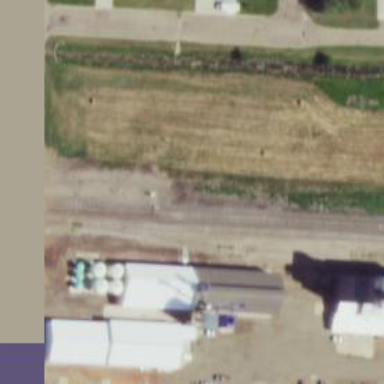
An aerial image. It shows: Railway siding with rails.